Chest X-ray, AP view. Patient: 86 years old, sex F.
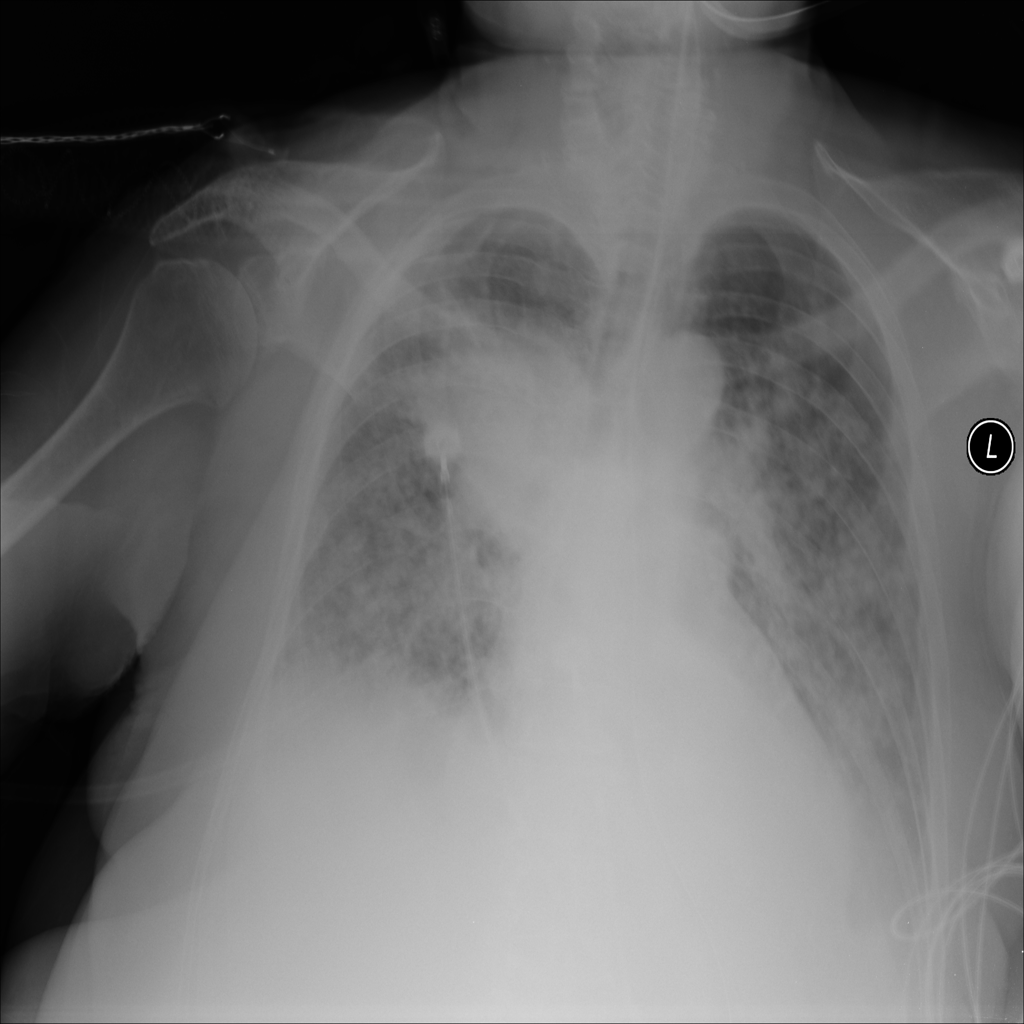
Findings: Mass, Nodule